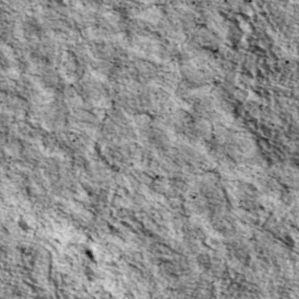
Label: non_frost